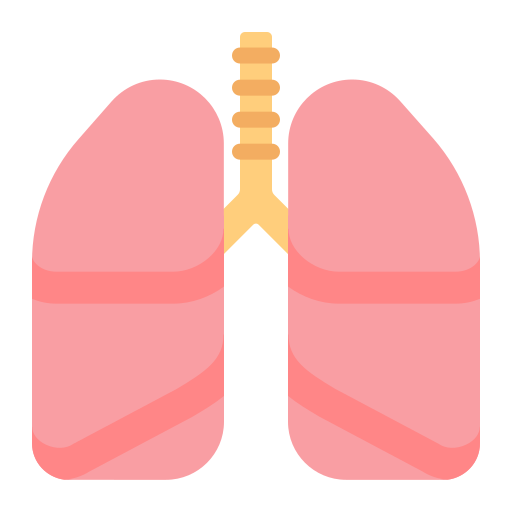
lungs flat